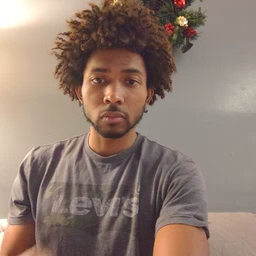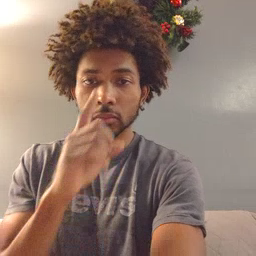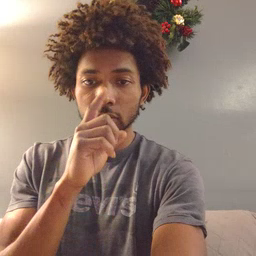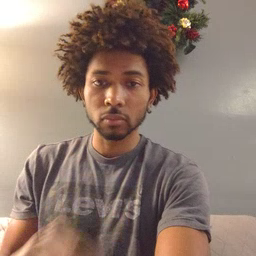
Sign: mouse